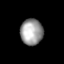
Tissue: lung
Cell type: B cells
Senescence score: 0.5604
Nuclear area (px): 579
Mean DAPI intensity: 155.736